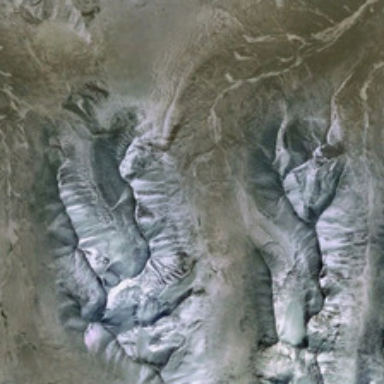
Some white snows cover part of green mountains .